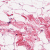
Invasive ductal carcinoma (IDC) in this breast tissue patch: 0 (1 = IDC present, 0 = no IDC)